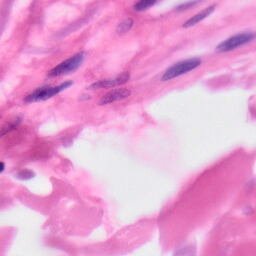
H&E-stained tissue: Skin